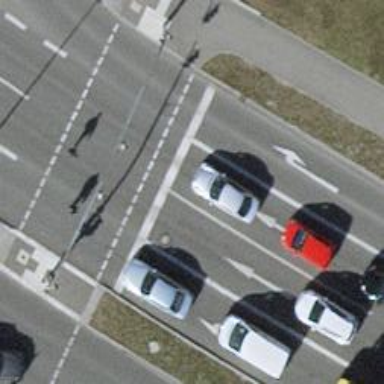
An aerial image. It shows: Road with traffic signals.